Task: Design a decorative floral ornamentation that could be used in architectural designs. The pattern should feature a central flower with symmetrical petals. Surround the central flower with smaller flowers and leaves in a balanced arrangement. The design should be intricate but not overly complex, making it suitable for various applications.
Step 13:
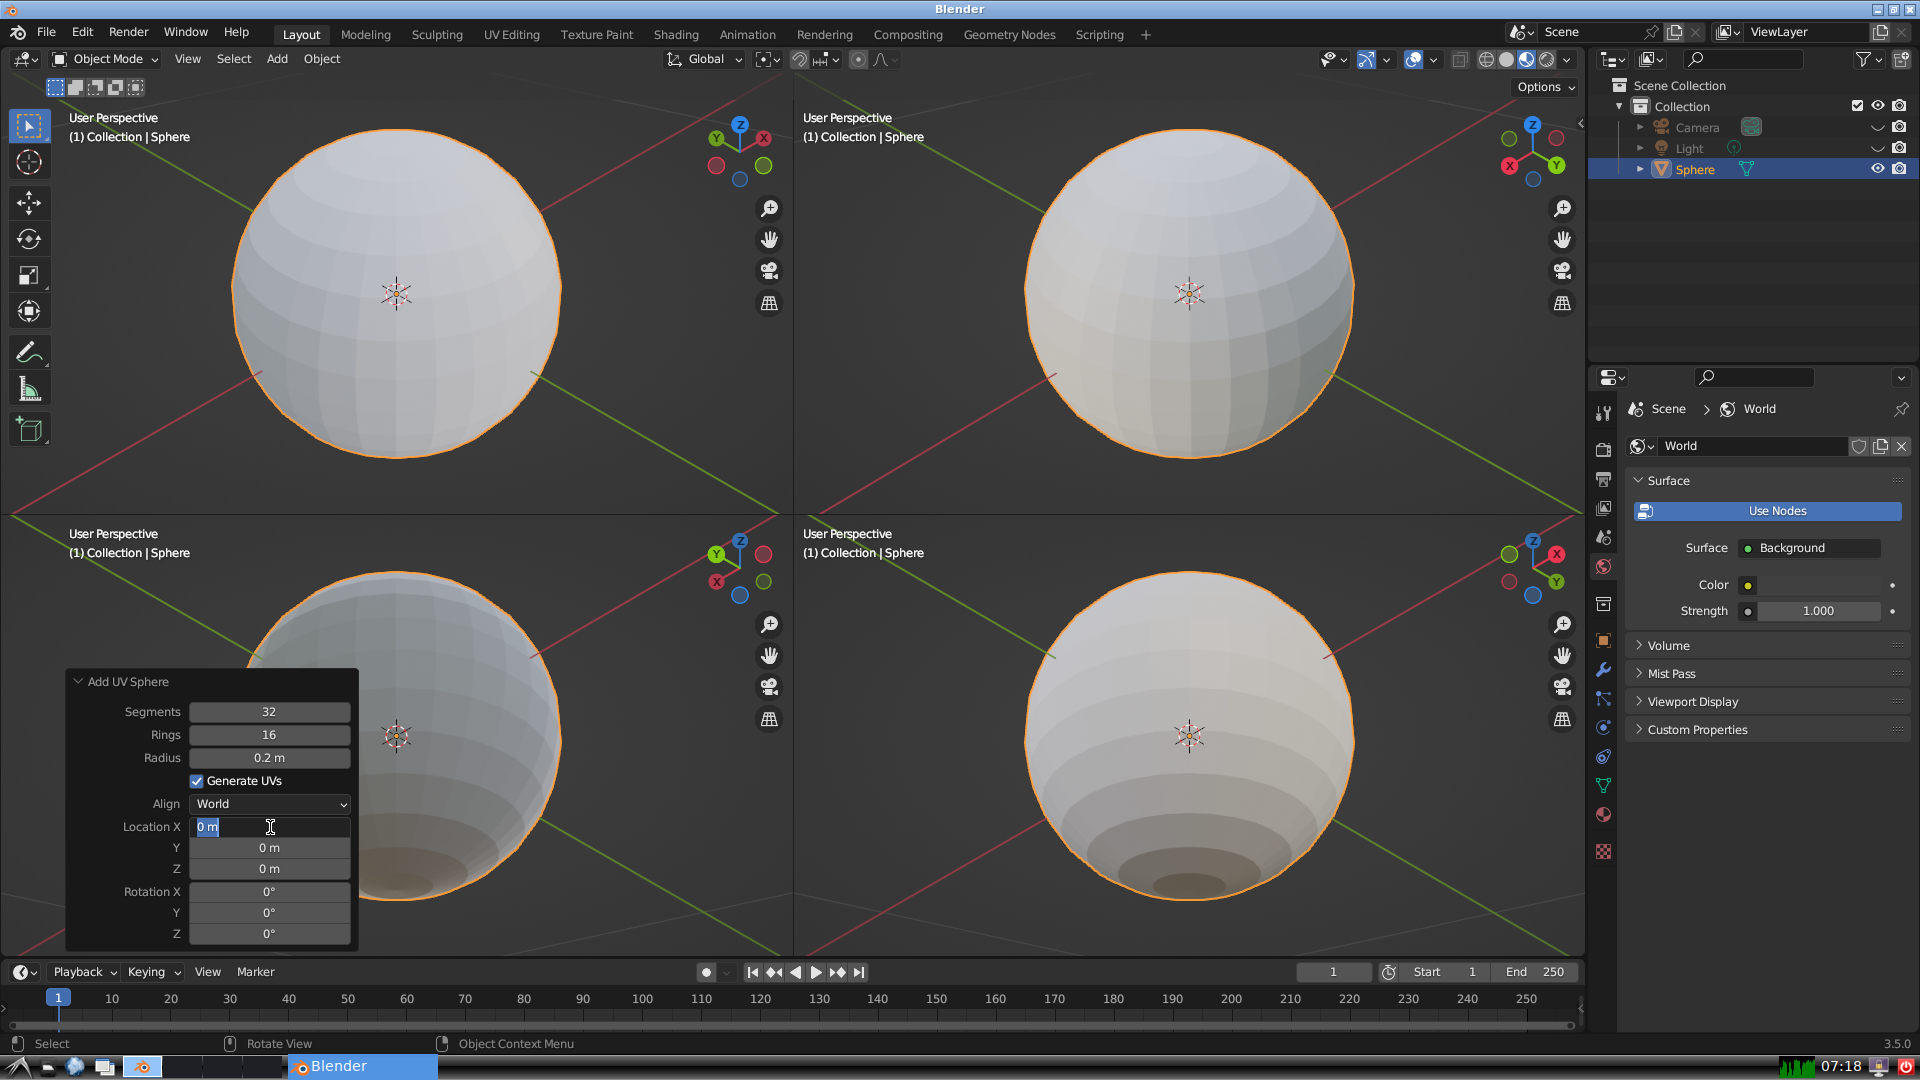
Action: input_text: 0.0